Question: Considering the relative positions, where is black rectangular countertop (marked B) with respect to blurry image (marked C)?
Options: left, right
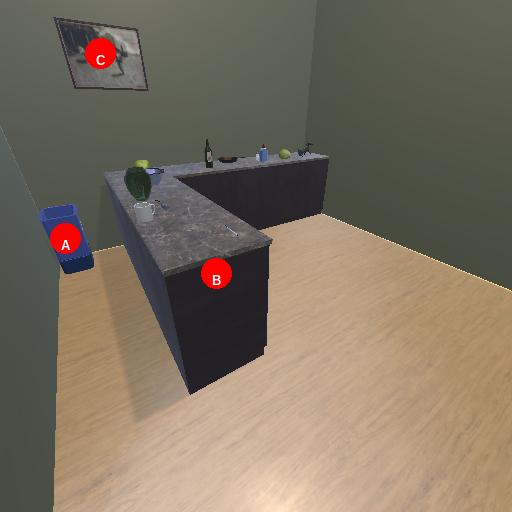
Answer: left